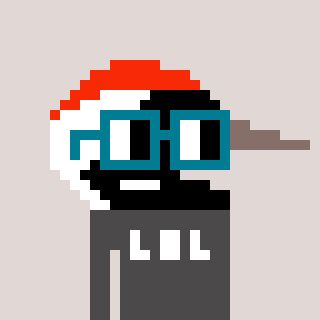
a pixel art character with square dark green glasses, a crane-shaped head and a grayscale-colored body on a warm background